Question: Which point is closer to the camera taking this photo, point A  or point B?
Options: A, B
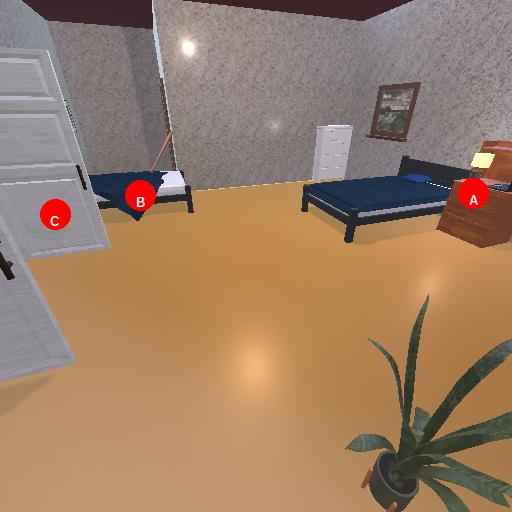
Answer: A